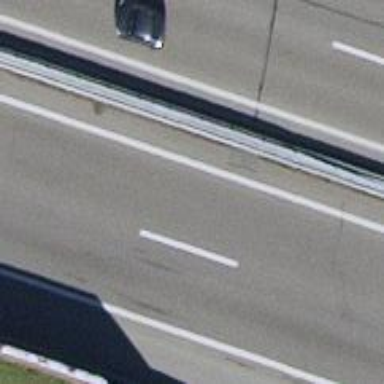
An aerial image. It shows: Motorway bridge with asphalt surface.